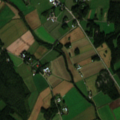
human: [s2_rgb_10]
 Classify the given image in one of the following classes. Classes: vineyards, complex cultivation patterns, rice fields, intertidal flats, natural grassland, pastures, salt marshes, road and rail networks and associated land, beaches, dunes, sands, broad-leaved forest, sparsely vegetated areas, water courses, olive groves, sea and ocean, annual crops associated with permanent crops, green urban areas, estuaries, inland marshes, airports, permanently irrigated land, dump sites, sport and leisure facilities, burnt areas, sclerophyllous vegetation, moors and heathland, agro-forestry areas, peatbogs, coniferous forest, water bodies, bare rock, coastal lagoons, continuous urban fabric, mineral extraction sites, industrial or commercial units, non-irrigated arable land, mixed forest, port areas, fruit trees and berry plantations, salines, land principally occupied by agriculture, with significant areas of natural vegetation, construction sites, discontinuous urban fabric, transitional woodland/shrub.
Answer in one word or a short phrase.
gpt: non-irrigated arable land, land principally occupied by agriculture, with significant areas of natural vegetation, coniferous forest, transitional woodland/shrub